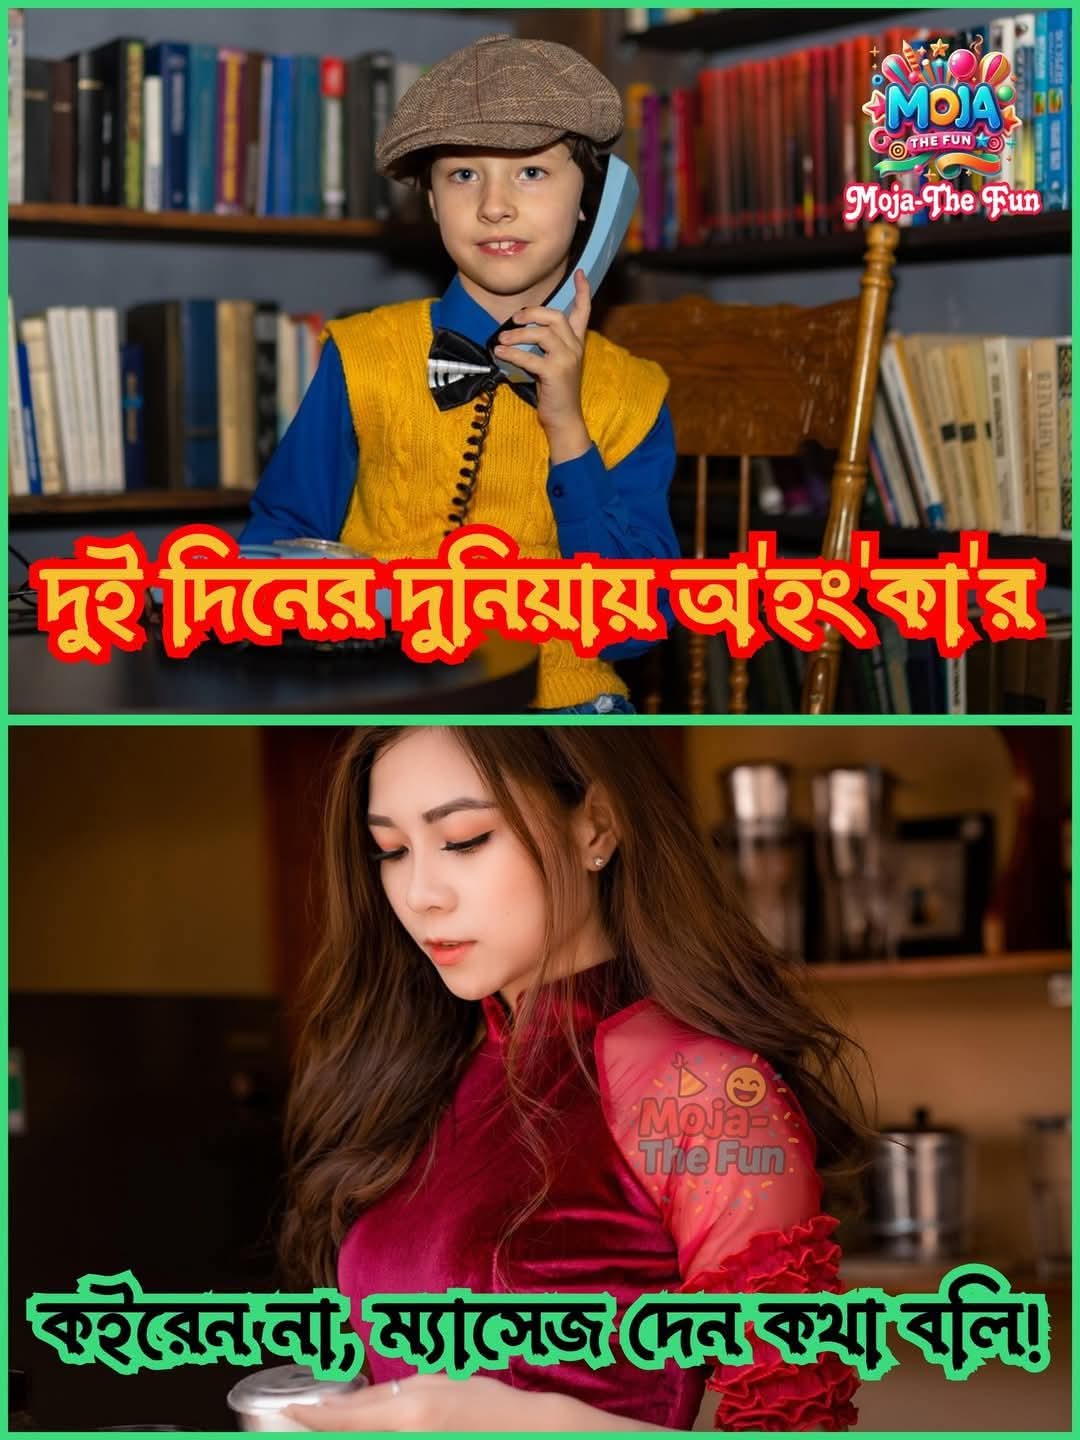
Text: দুই দিনের দুনিয়ায় অহংকা'র
কইরেন না, ম্যাসেজ দেন কথা বলি!
Label: Non Hate